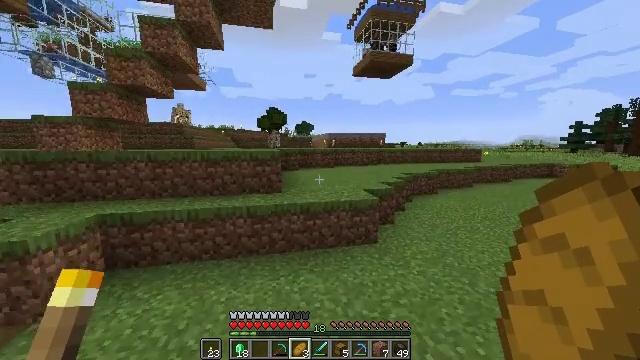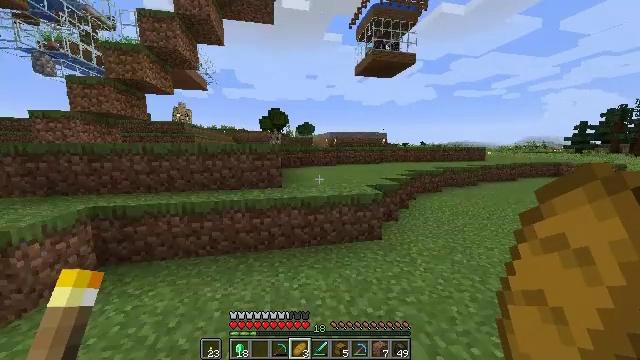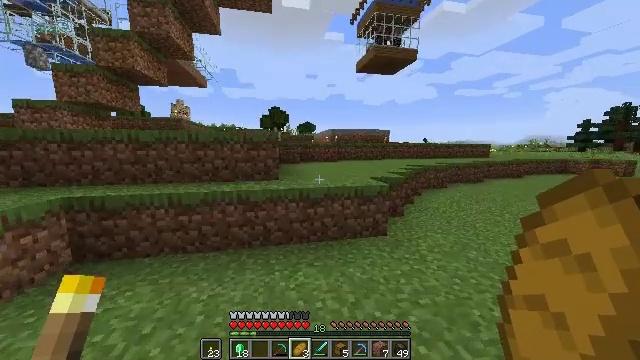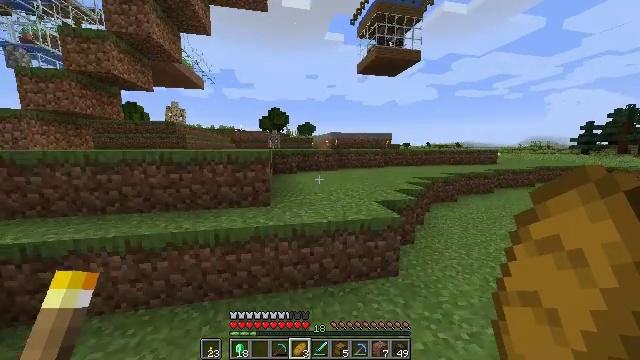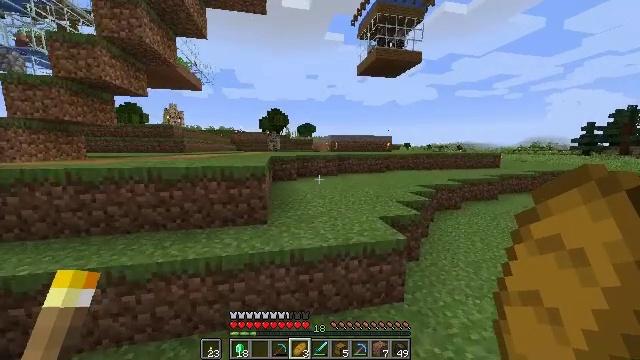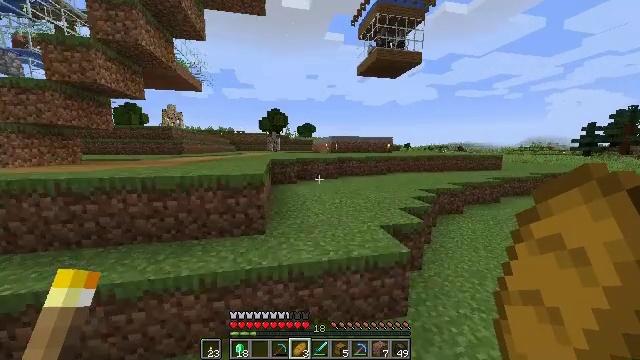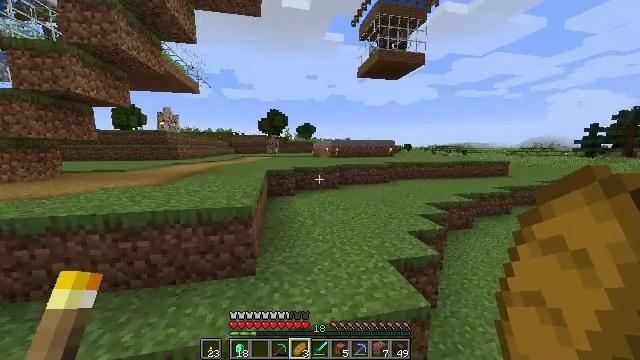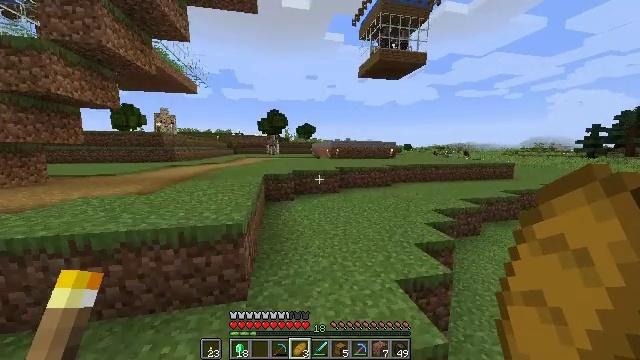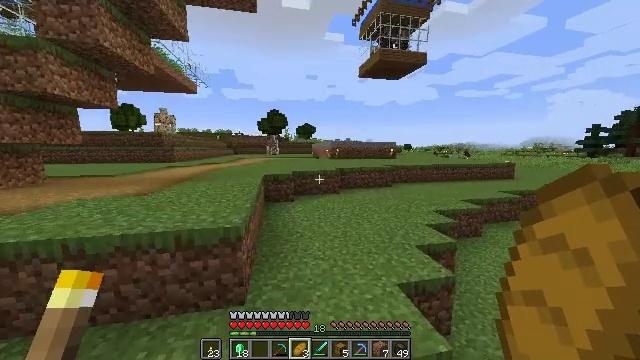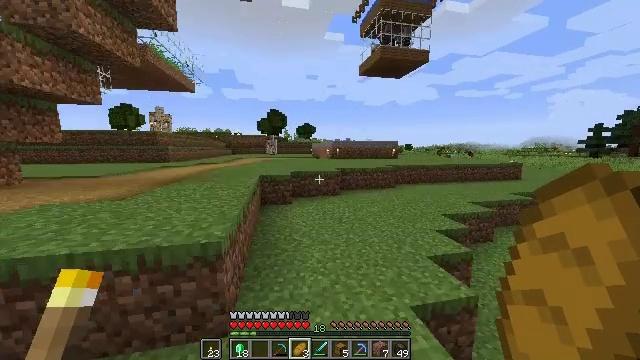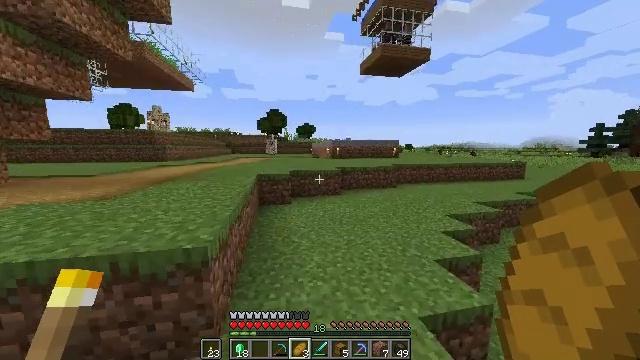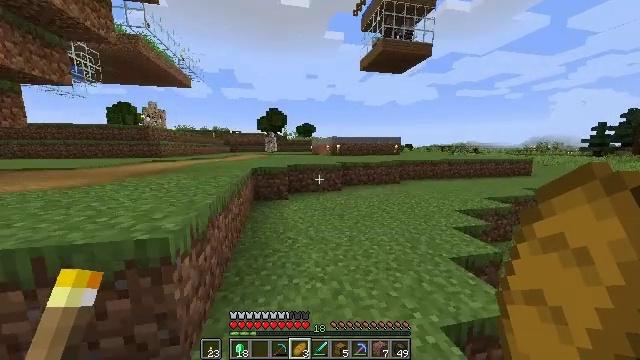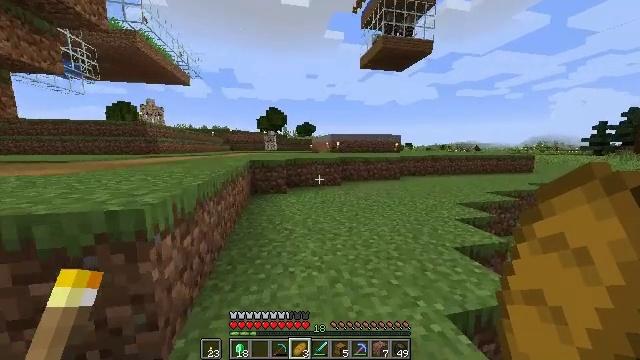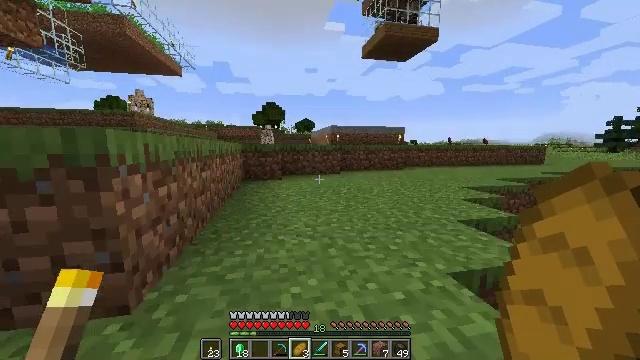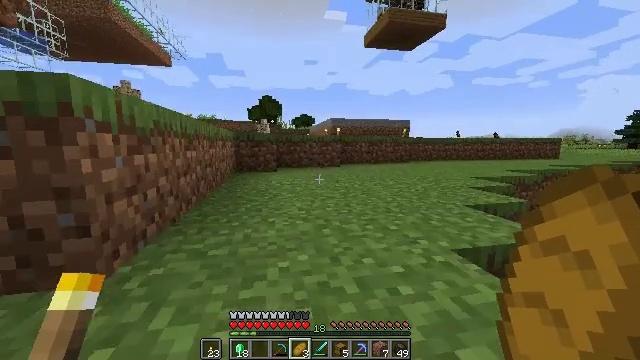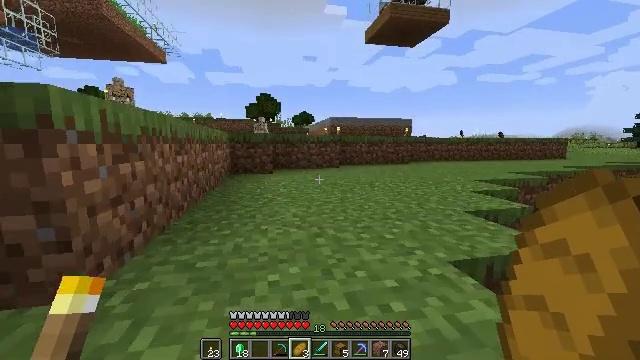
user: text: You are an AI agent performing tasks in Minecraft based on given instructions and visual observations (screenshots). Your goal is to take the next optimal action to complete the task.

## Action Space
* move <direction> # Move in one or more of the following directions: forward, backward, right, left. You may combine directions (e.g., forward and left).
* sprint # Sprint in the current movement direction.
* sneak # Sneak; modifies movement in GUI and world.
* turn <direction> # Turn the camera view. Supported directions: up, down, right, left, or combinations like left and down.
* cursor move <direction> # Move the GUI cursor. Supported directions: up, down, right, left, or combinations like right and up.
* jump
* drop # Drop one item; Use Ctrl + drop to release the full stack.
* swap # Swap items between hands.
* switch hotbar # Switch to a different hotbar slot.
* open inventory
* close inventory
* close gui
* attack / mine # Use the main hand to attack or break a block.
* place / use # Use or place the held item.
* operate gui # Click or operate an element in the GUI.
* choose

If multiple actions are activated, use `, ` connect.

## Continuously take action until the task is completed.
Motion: motion action
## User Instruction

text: Craft an emerald using the crafting table.
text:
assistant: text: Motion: move forward, jump
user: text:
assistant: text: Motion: move forward, jump
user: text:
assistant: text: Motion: move forward, jump
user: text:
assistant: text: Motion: move forward, sprint, jump
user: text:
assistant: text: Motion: move forward, sprint, jump
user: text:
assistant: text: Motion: move forward, sprint, jump
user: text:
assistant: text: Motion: move forward, sprint, jump
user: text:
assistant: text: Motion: move forward, jump
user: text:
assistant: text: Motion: move forward, jump
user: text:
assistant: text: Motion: move forward, jump
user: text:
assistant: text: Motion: move forward, jump
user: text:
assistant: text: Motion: move forward, jump
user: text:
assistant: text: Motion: move forward, sprint, jump
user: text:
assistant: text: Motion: move forward, sprint, jump
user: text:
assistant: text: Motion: move forward, sprint, jump
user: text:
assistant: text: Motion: move forward, sprint, jump
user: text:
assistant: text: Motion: move forward, sprint, jump
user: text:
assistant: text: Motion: move forward, jump
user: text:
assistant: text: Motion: move forward, jump
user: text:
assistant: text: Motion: move forward, jump
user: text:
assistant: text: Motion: move forward, jump
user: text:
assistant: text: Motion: move forward, jump
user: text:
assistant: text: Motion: move forward, sprint, jump
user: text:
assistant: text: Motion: move forward, sprint, jump
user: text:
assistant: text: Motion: move forward, sprint, jump
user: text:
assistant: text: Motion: move forward, sprint, turn left, jump
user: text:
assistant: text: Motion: move forward, turn left, jump
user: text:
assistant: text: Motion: move forward, turn left, jump
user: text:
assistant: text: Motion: move forward, jump
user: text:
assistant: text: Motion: move forward, jump